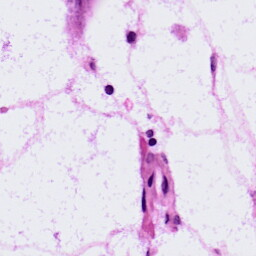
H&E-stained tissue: LymphNode